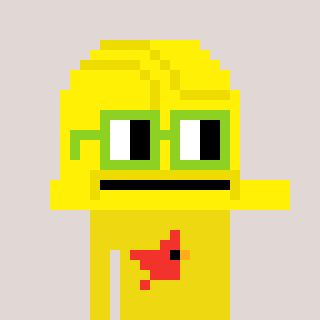
a pixel art character with square light green glasses, a construction helmet-shaped head and a yellow-colored body on a warm background